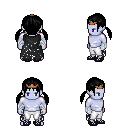
a pixel art fantasy rpg character, male body template, dark elf, purple skin, black tattered cape, white pants, black twin-tailed hairstyle, bronze tiara, white cloth bandages, ghillies, four views (front, back, left, right), 2x2 character sprite sheet, small pixel art, hard edges, no anti-aliasing